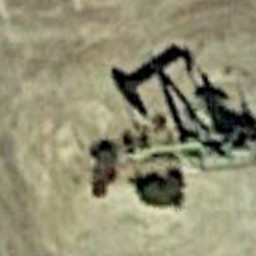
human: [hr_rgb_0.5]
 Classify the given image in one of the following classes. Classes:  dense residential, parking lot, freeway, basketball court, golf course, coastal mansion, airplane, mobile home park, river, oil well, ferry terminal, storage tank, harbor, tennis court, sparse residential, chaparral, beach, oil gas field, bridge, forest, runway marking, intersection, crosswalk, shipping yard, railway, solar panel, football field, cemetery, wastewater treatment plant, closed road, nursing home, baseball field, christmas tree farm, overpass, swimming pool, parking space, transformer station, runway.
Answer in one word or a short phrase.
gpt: oil well